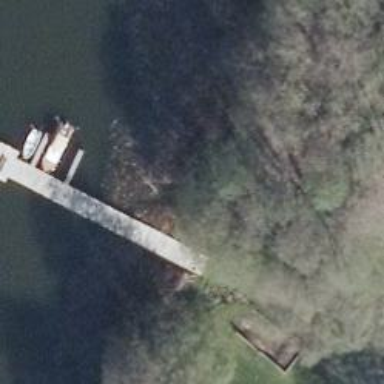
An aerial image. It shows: Man-made pier.